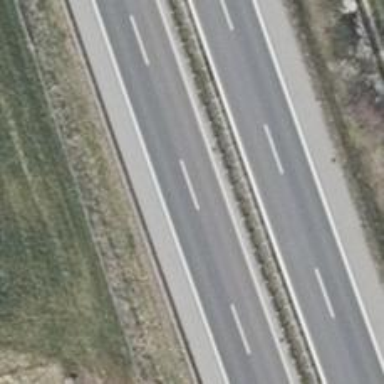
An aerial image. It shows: Asphalt motorway.